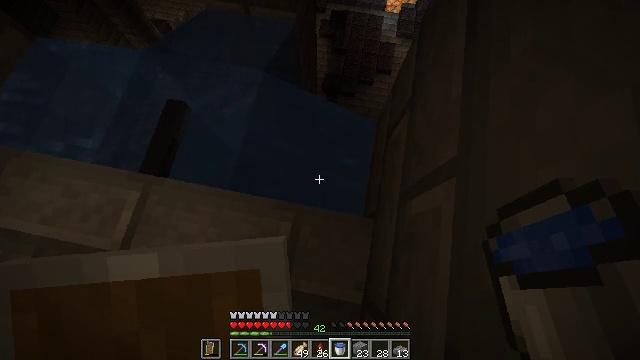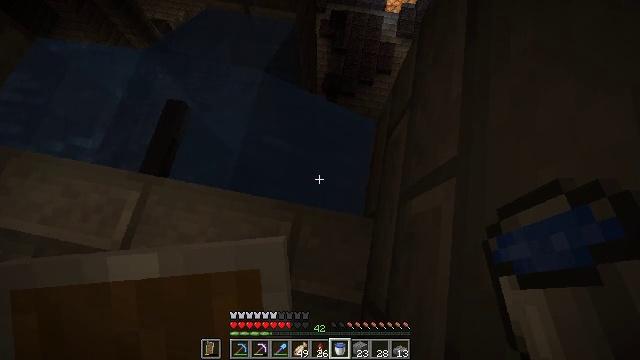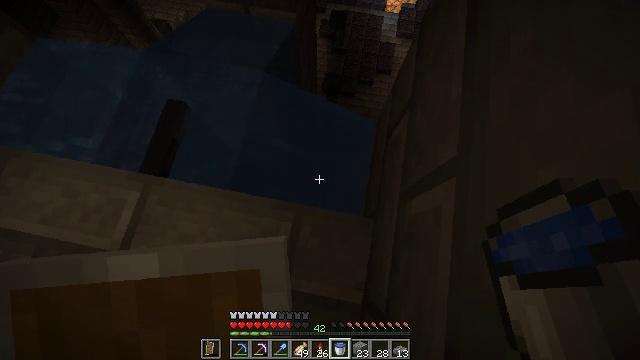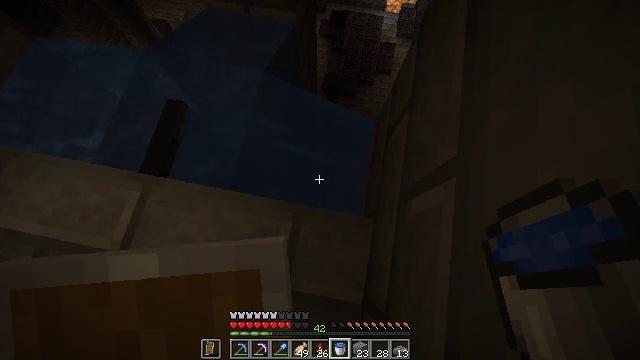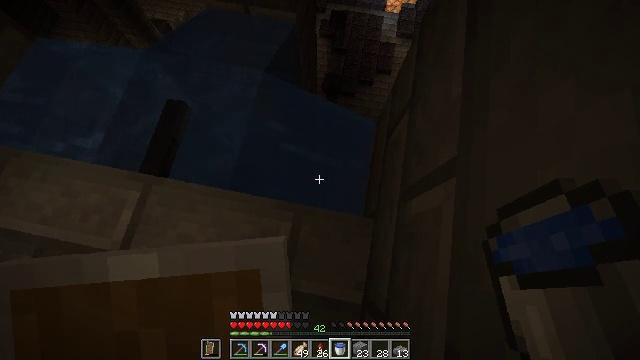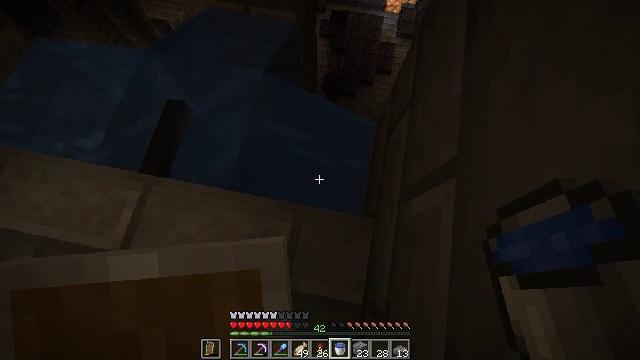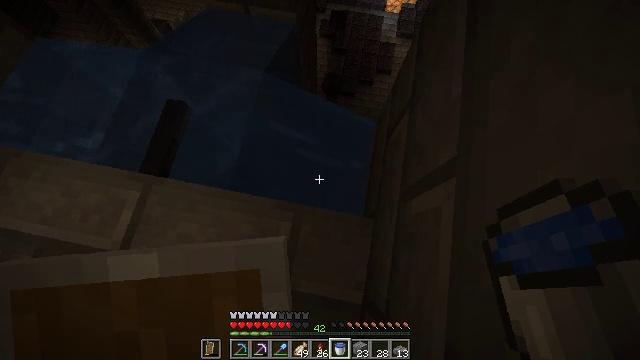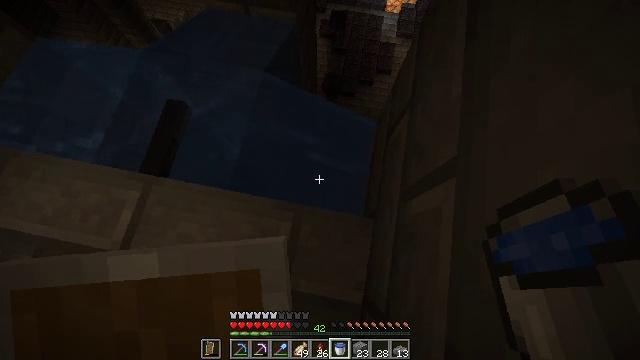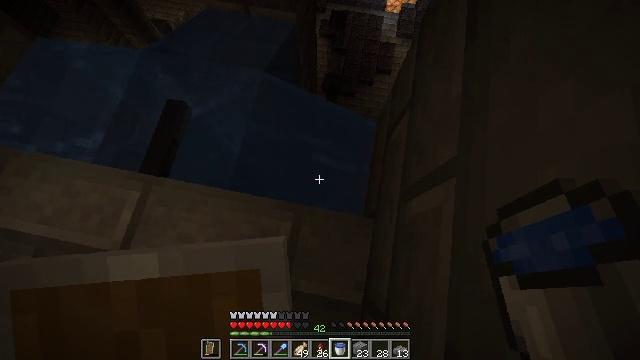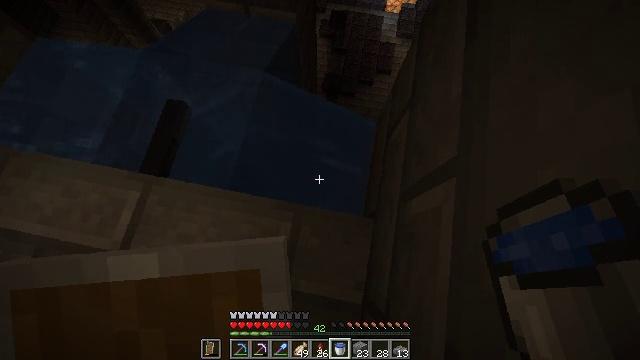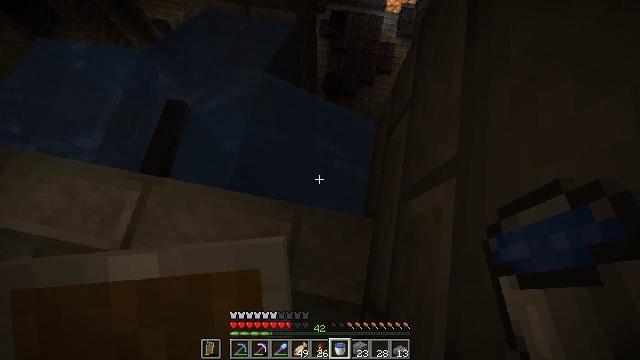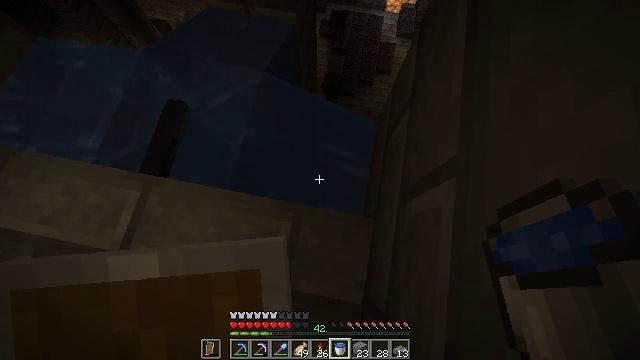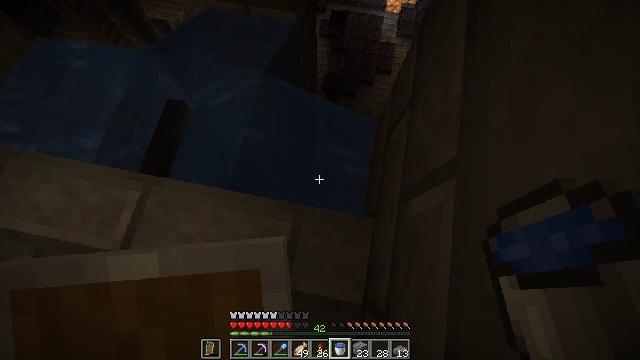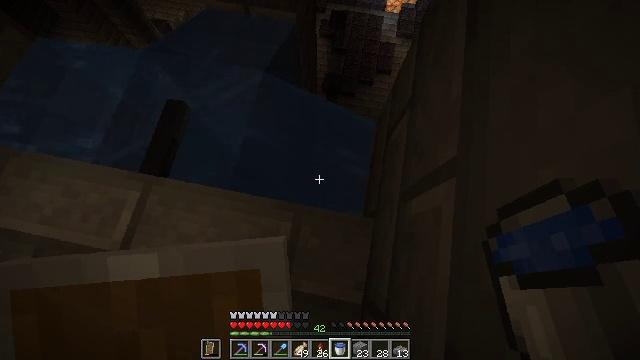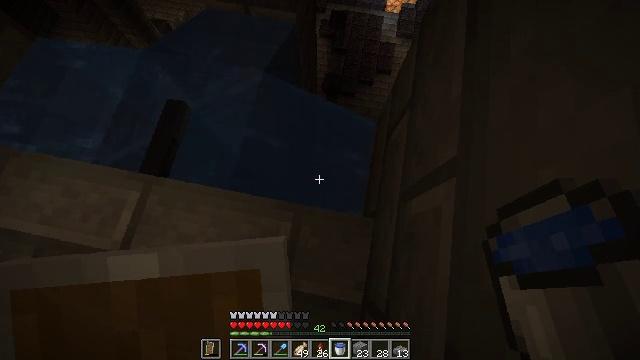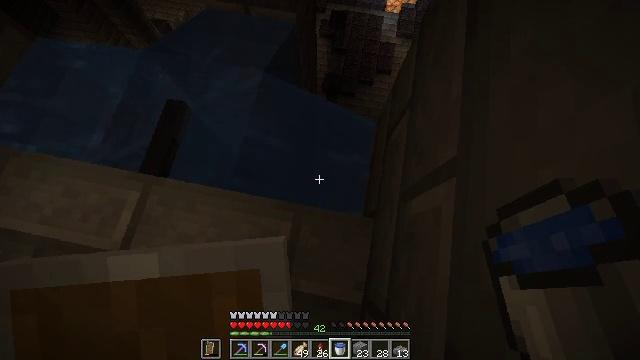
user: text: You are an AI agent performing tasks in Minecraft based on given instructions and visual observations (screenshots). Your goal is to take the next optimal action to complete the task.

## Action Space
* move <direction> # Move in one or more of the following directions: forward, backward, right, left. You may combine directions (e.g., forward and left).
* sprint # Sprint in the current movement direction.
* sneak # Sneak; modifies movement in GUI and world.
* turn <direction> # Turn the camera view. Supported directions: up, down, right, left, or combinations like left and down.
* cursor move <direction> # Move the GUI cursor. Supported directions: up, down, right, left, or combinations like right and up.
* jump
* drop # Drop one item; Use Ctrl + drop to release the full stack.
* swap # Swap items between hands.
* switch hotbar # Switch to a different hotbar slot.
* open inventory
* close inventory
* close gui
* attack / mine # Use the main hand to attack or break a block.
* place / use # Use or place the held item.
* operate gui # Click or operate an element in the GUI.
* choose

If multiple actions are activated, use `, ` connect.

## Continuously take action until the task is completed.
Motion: motion action
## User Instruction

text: Attack the black stained glass pane to break it.
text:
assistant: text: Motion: no_op
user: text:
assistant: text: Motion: no_op
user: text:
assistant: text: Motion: no_op
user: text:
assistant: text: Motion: no_op
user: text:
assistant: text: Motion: no_op
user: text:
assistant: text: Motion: no_op
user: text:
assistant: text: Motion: no_op
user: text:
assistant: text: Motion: no_op
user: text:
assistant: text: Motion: no_op
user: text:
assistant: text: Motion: no_op
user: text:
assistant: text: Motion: no_op
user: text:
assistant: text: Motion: no_op
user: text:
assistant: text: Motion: no_op
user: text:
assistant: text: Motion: no_op
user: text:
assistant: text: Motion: no_op
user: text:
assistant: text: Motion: no_op
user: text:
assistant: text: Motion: no_op
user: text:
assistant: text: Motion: no_op
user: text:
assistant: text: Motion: no_op
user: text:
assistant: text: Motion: no_op
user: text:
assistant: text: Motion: no_op
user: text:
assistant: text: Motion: no_op
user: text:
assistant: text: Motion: no_op
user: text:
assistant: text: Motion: no_op
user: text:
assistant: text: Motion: no_op
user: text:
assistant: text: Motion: no_op
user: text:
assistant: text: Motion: no_op
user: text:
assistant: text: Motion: no_op
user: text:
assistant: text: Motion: no_op
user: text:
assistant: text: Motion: no_op